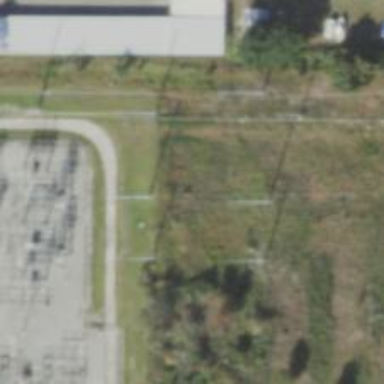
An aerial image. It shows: Power pole.